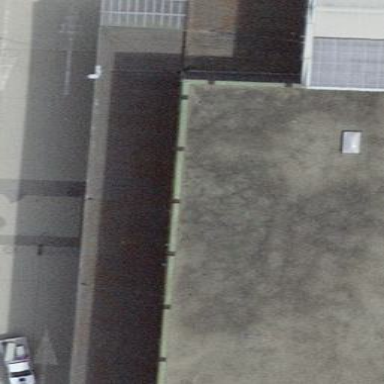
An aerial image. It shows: View of roof of building.